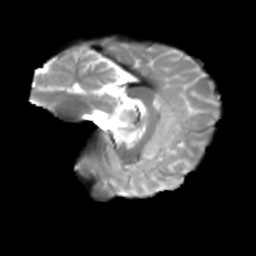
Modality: T2w
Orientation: sagittal
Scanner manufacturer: siemens
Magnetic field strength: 3 T
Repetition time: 4 s
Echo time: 0.0594 s